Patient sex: M
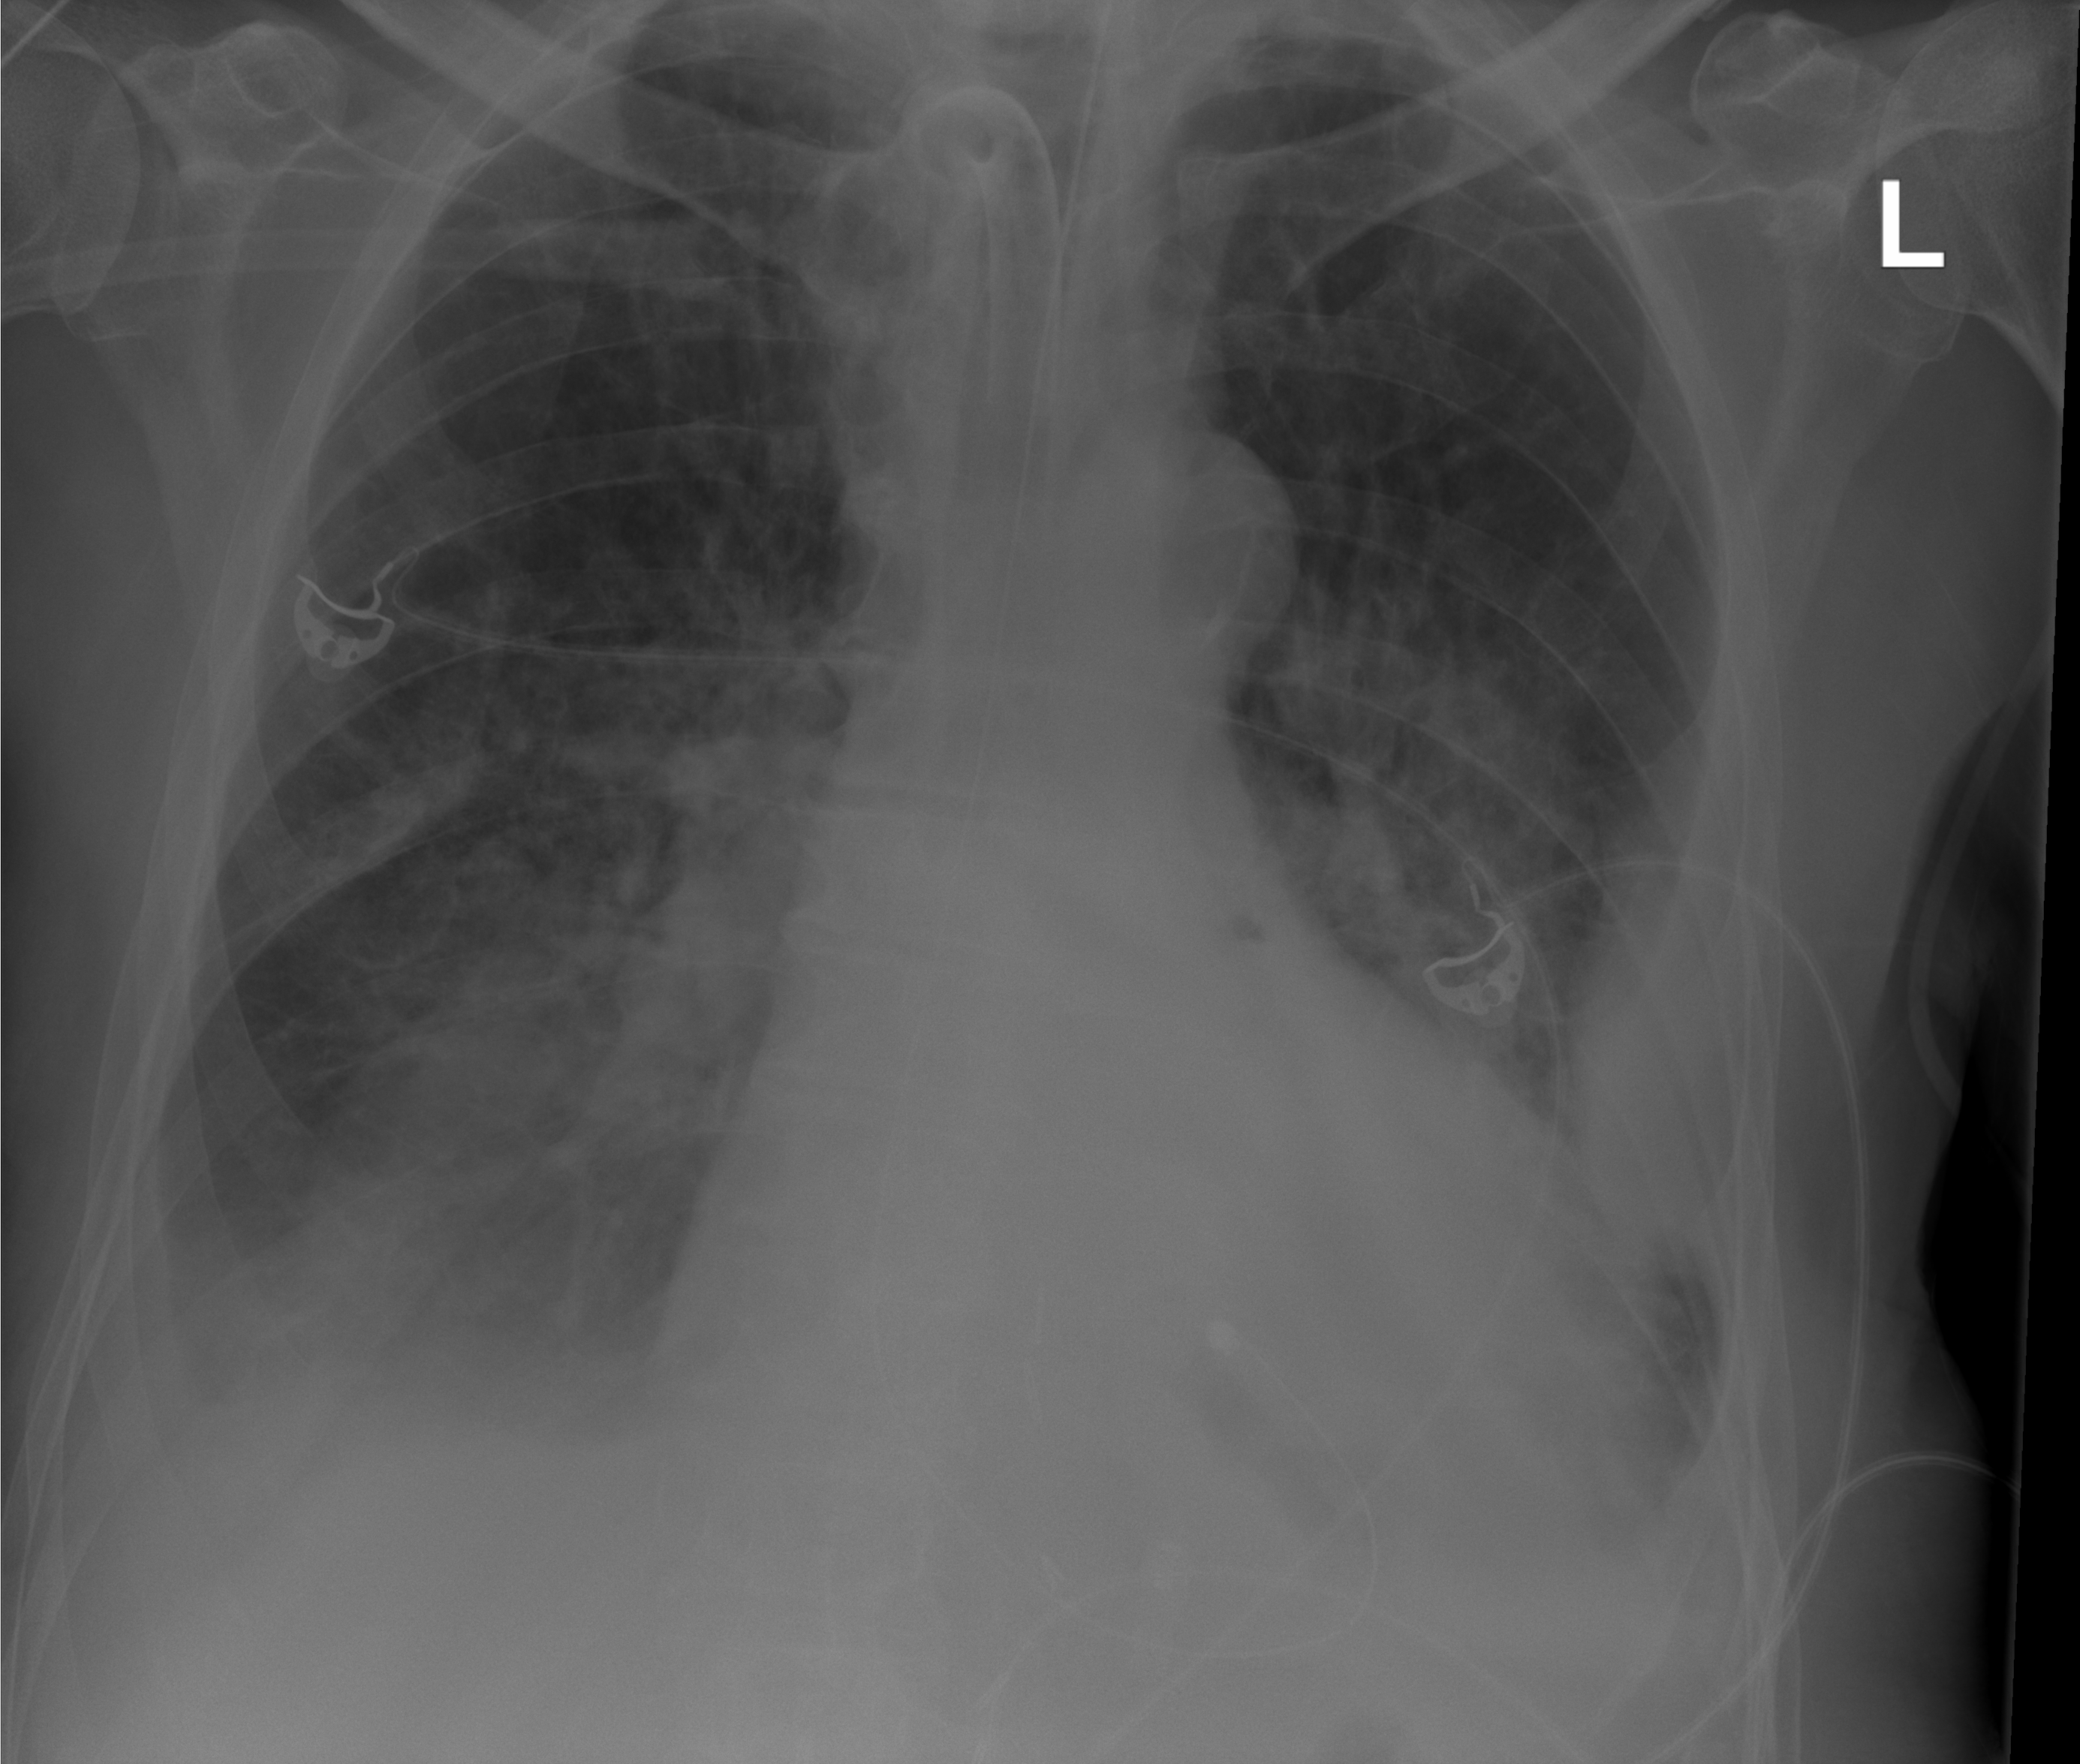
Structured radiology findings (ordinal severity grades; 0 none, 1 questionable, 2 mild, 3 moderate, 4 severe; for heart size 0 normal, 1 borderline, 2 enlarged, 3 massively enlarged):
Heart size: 0
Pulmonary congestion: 0
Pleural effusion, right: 2
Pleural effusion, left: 2
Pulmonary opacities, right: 3
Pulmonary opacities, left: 3
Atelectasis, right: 2
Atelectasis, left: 2